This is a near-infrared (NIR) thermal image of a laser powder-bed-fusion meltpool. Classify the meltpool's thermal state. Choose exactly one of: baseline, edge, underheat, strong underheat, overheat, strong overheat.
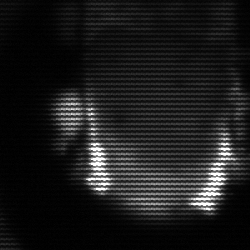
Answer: baseline